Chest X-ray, PA view. Patient: 56 years old, sex M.
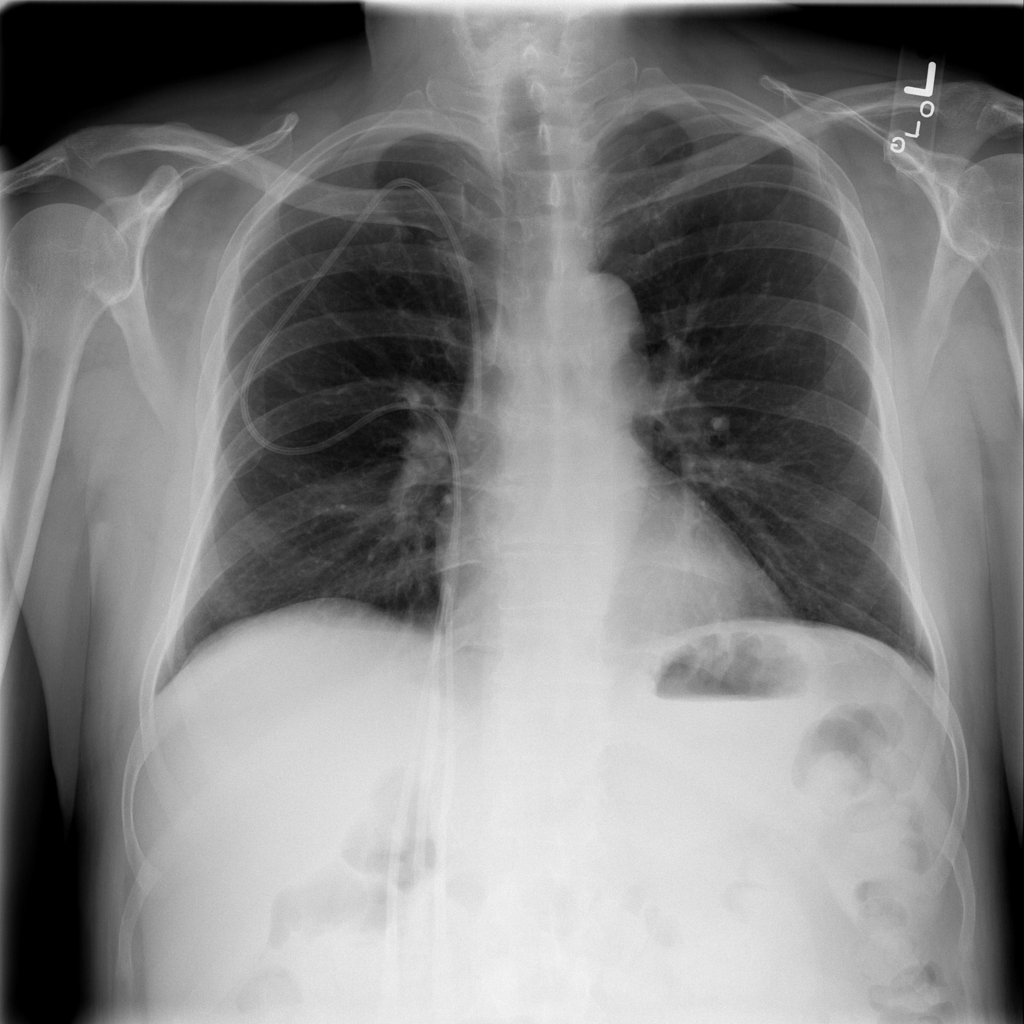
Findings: No Finding